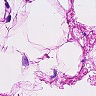
Metastatic tissue present: no